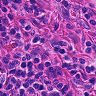
Metastatic tissue present: no